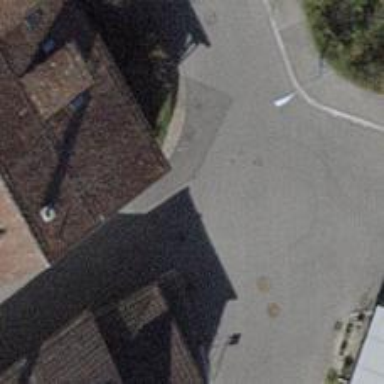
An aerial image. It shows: Asphalt road designated as living street.